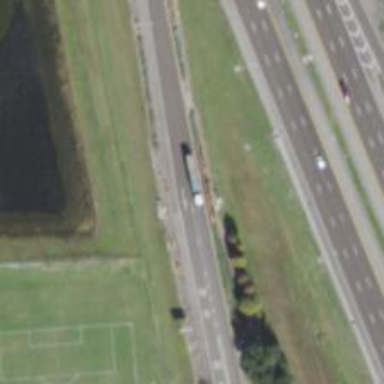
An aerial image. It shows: Diamond junction on motorway link.